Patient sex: M
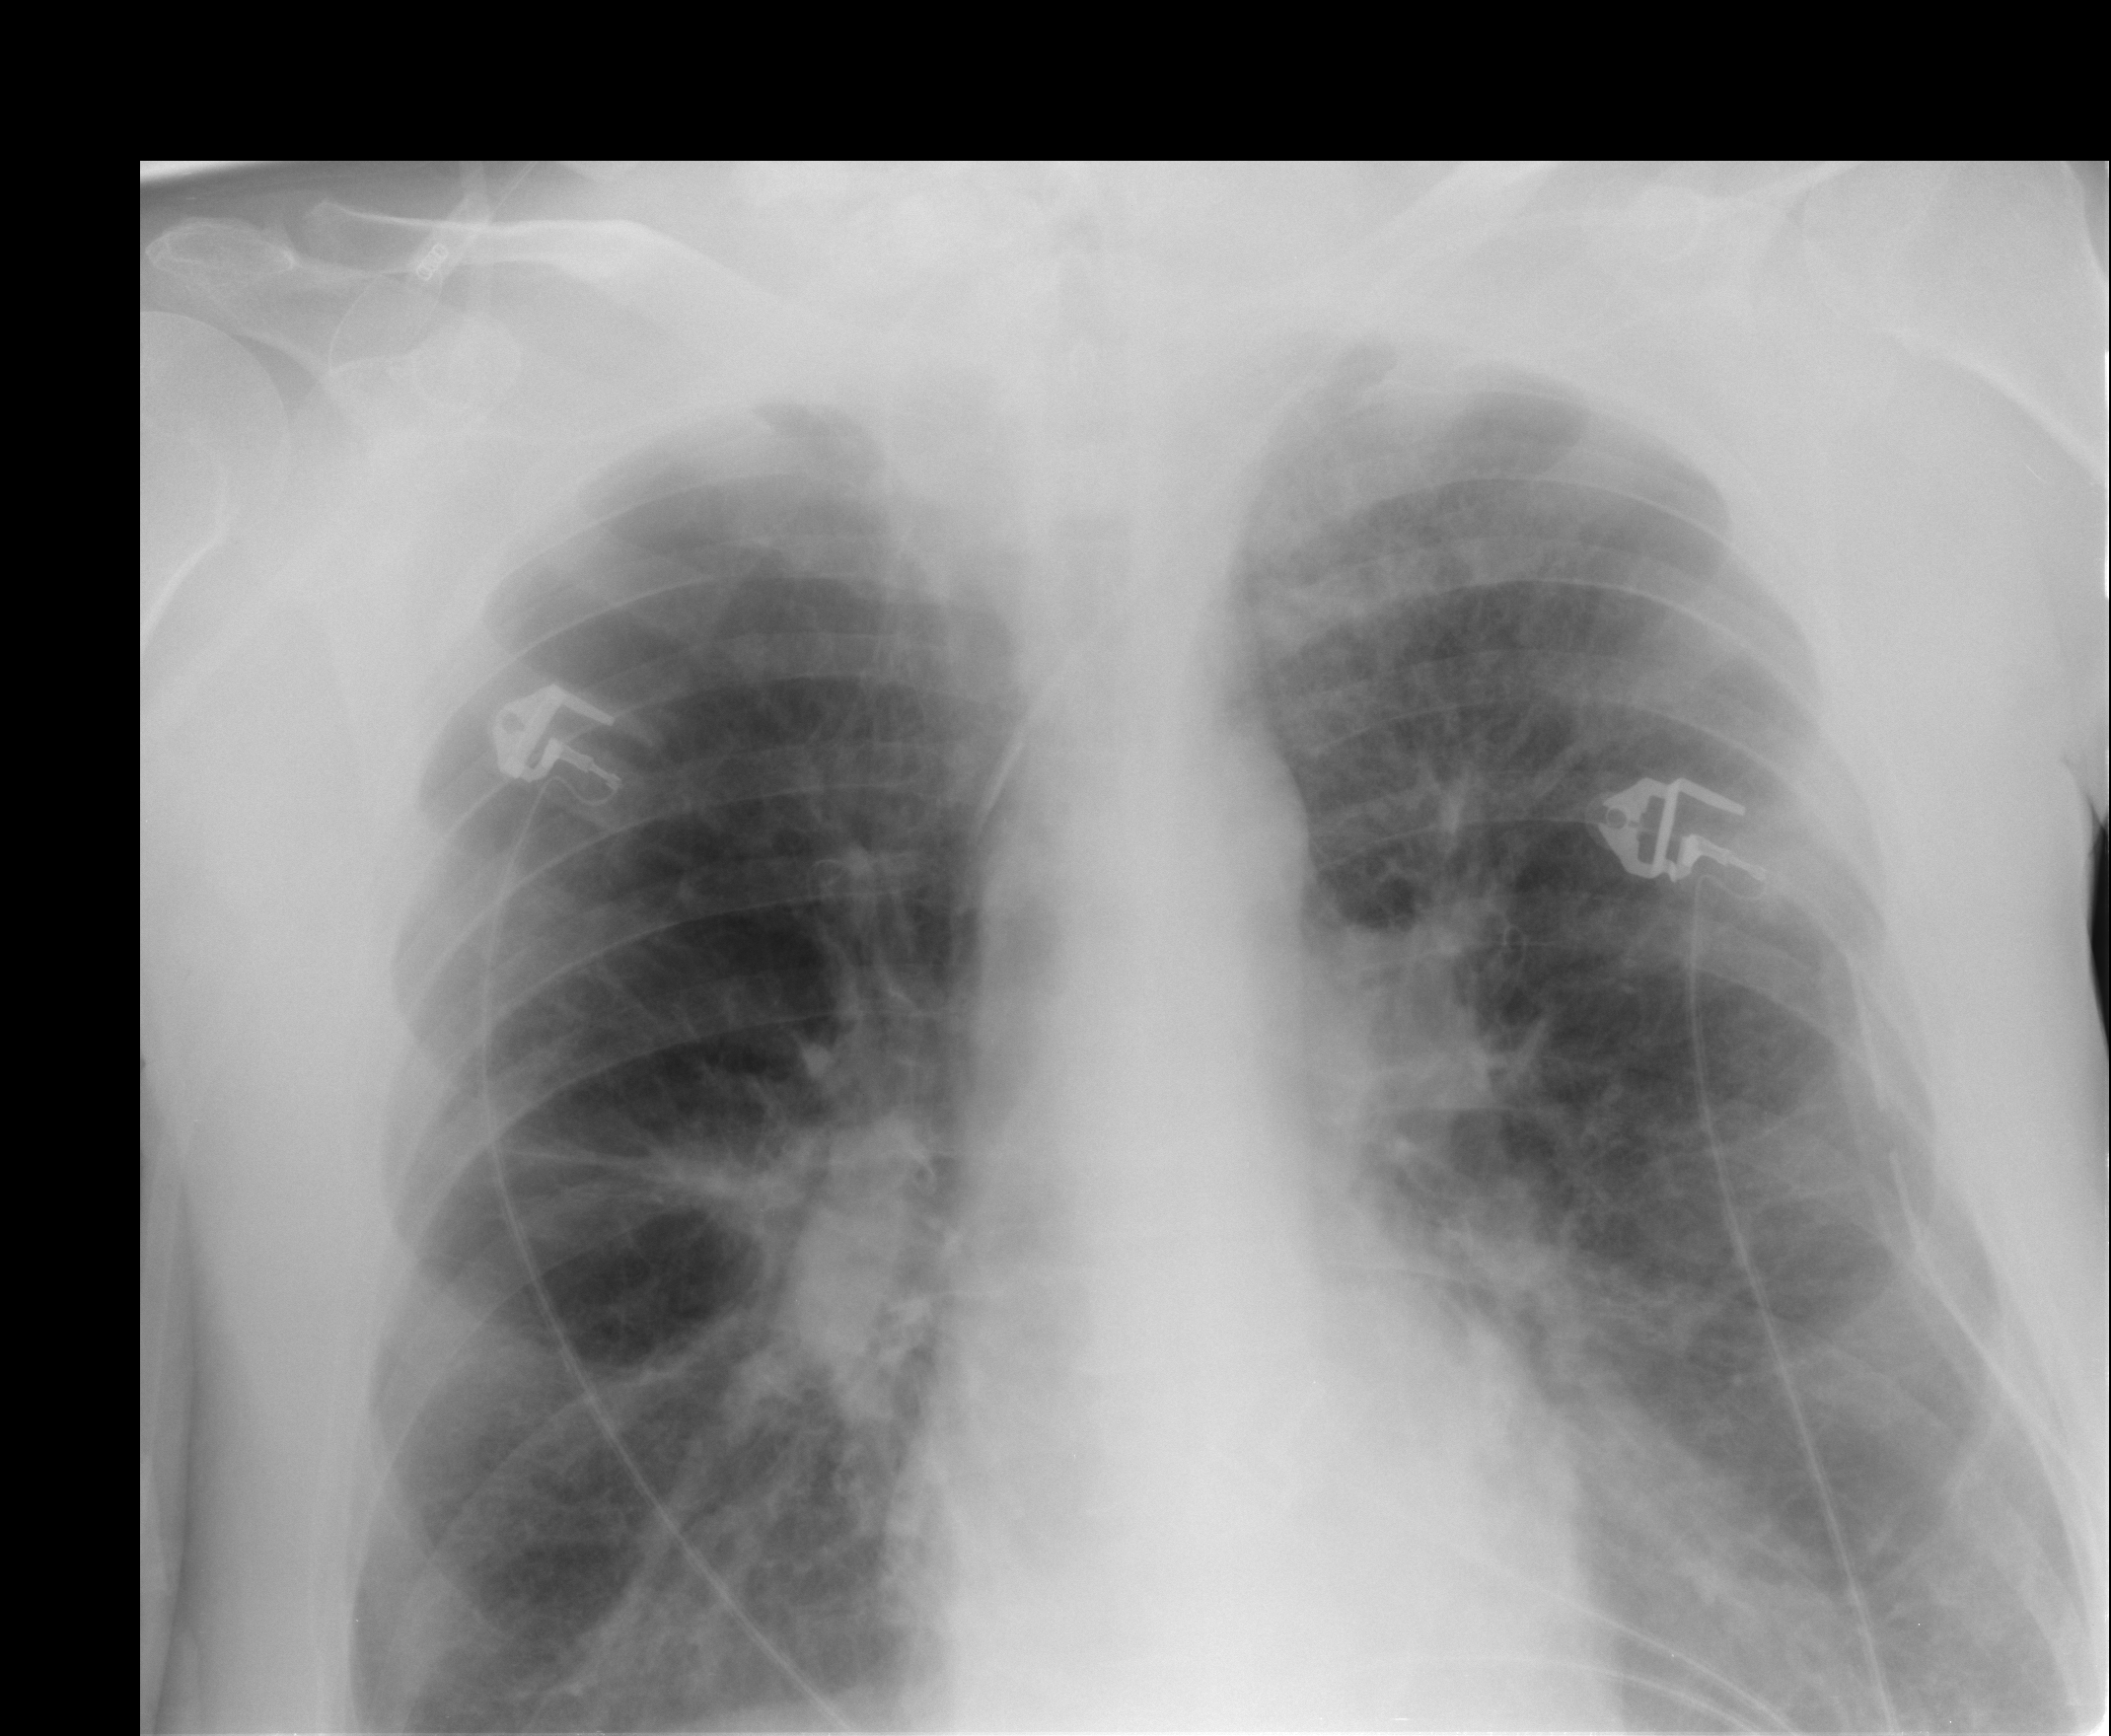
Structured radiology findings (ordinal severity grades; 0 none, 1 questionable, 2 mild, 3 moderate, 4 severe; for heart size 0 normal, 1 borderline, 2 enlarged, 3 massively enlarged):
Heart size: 1
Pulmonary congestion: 2
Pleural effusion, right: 2
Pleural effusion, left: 2
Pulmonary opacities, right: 0
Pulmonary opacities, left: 2
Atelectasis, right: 2
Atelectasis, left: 2